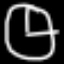
Label: clock